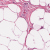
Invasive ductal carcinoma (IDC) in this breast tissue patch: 0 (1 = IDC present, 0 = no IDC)